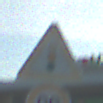
Verkehrszeichen: Lichtzeichenanlage
Zusatzzeichen unten: Geschwindigkeit80
Umgebung: Outdoor, Suburban
Tageszeit: MorningAfternoon
Wetter: PartlyCloudy
Licht: Natural
Jahreszeit: NotSpecified
Kontrast: HighContrast